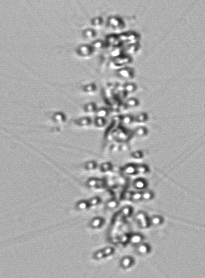
Label: Chaetoceros_didymus_TAG_external_flagellate